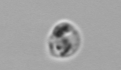
Label: Amoeba